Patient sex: M
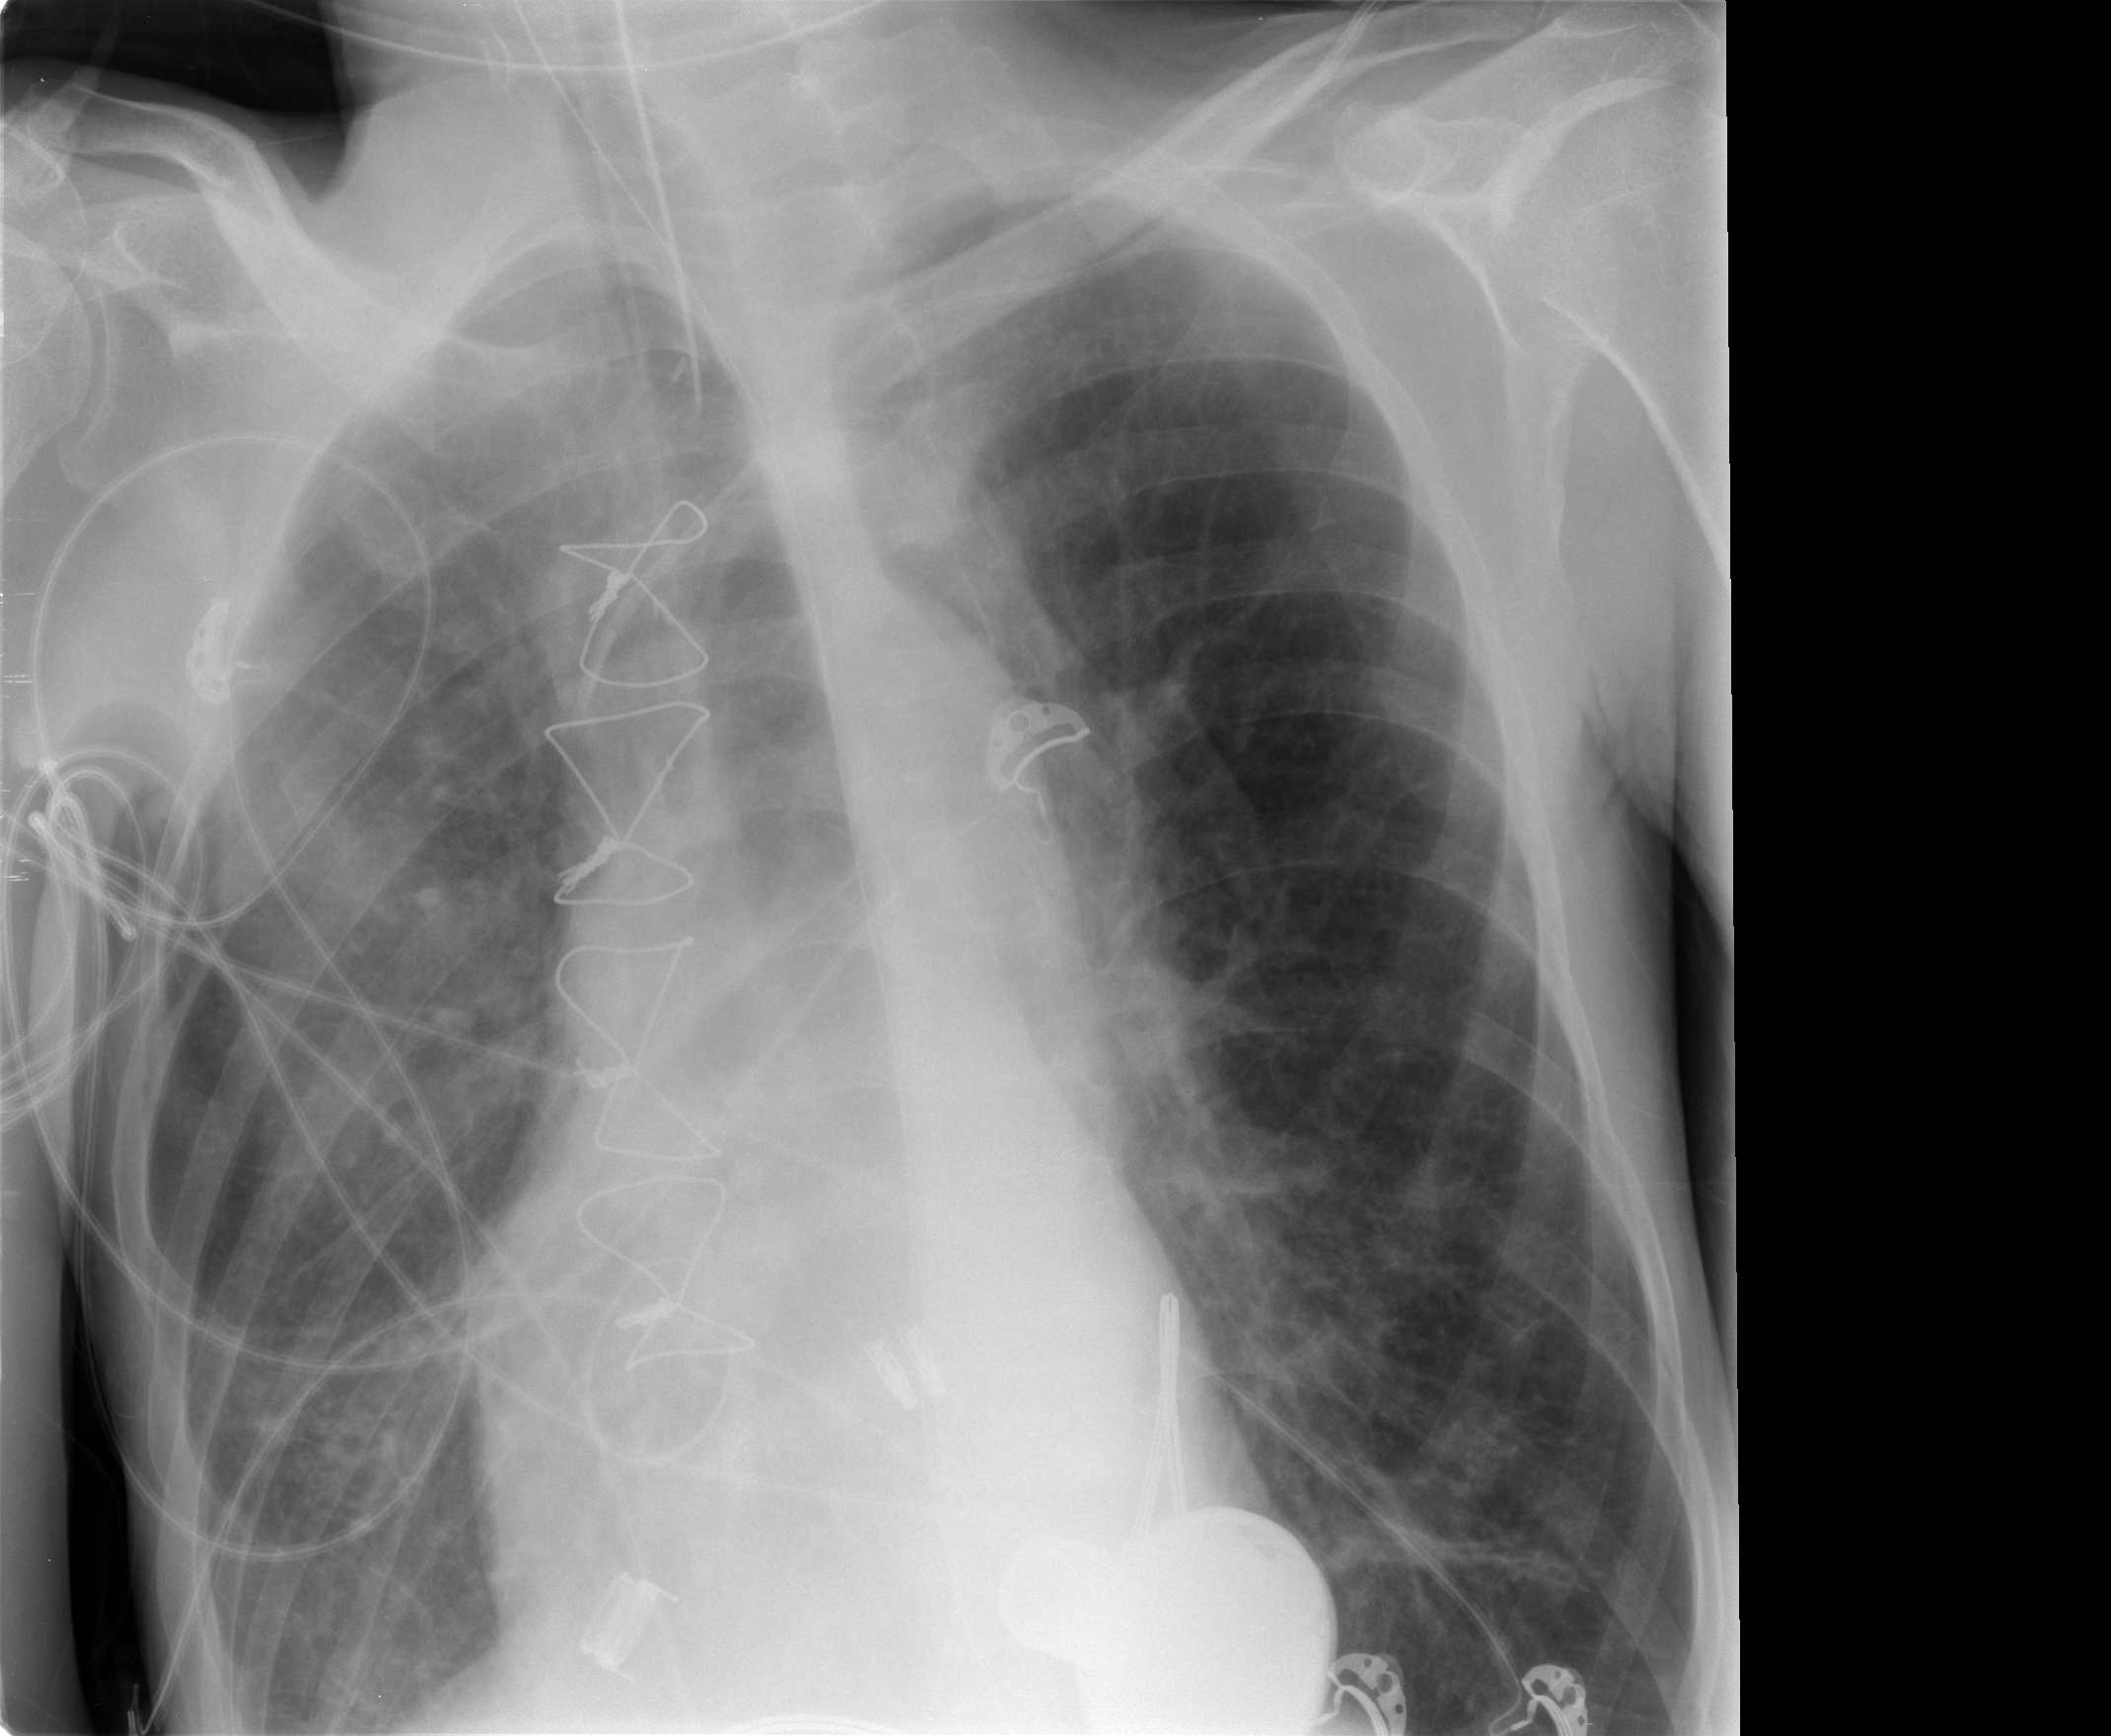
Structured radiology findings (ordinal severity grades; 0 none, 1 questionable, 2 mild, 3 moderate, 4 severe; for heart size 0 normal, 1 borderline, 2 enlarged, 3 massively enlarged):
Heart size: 2
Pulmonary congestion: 0
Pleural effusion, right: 0
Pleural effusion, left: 0
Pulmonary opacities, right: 2
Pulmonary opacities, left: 2
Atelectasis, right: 3
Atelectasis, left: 2